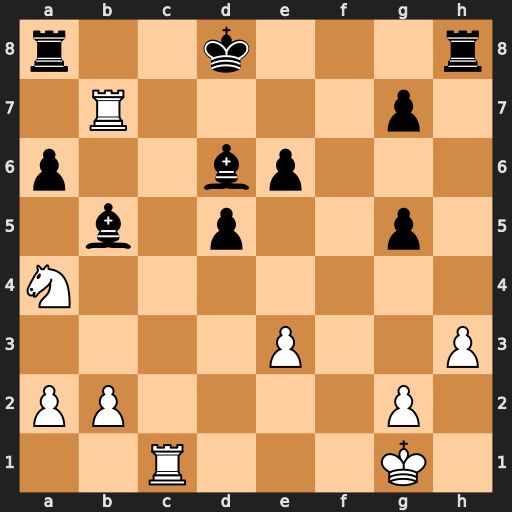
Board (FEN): r2k3r/1R4p1/p2bp3/1b1p2p1/N7/4P2P/PP4P1/2R3K1
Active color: w
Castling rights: -
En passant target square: -
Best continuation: Nb6 Rb8 Rxb8+ Bxb8 Rc8+ Ke7 Rxh8